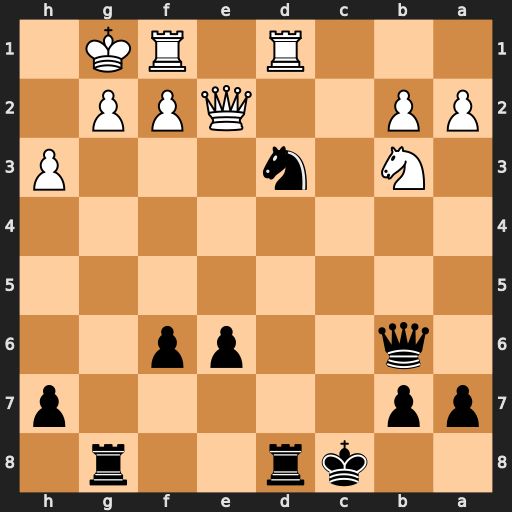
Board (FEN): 2kr2r1/pp5p/1q2pp2/8/8/1N1n3P/PP2QPP1/3R1RK1
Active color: b
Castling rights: -
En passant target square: -
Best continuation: Rxg2+ Kxg2 Nf4+ Kf3 Nxe2